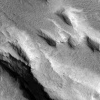
Atmospheric dust classification: not_dusty